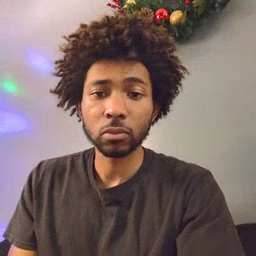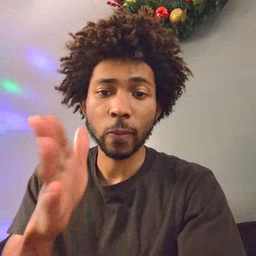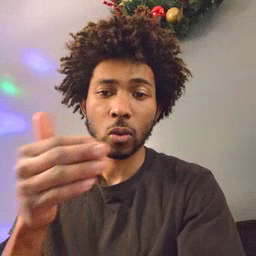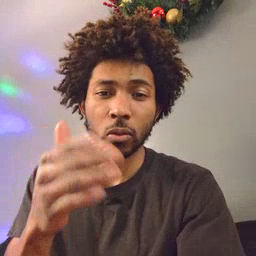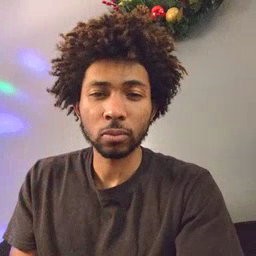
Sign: flag